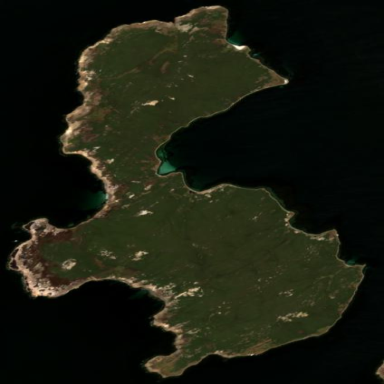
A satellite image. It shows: Island with natural coastline.